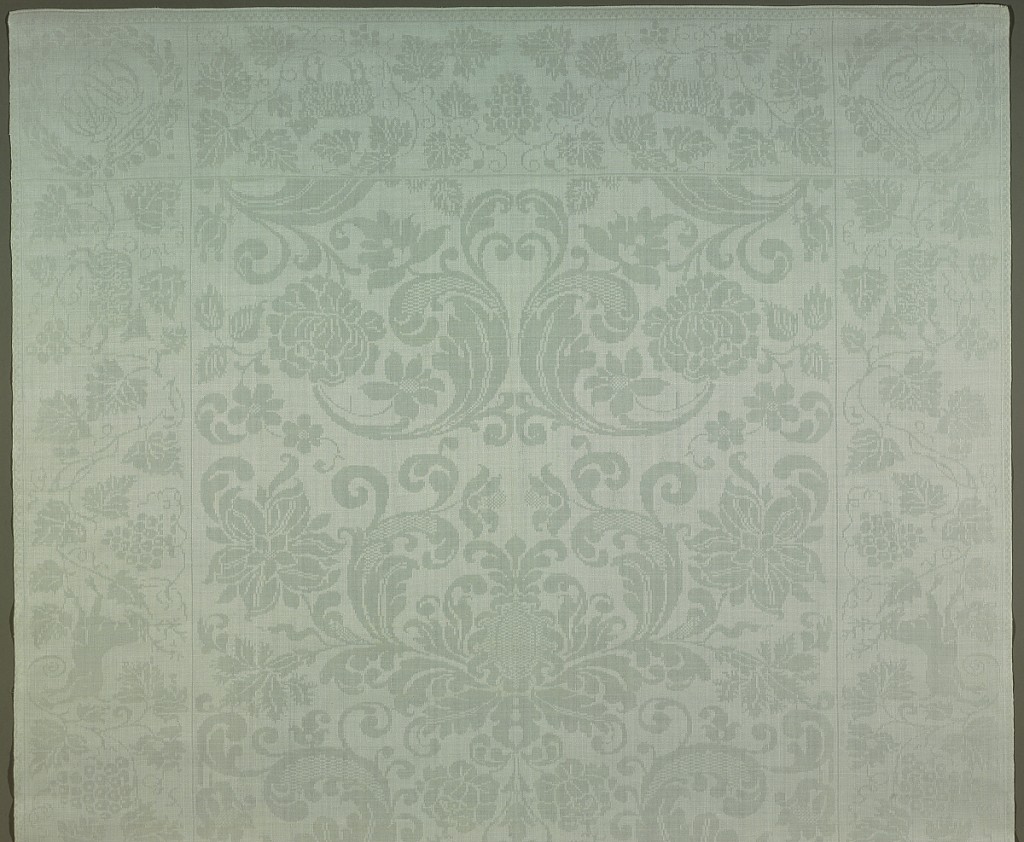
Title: Napkin
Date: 1680s
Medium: linen Technique: 4&1 satin damask
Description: White damask napkin has a field with a large-scale, vertically symmetrical pattern with peony-like flower and scrolling leaves. Top and bottom borders have a grapevine with two stags. Side borders have a grapevine with a stag and a lamb.